Field crop: maize
Growth stage: 2
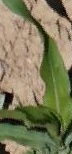
Species: maize